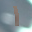
Label: 1